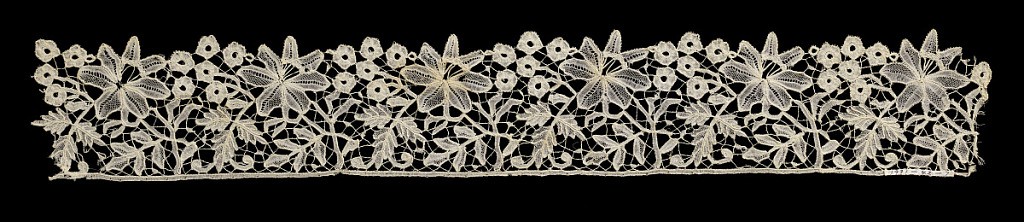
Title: Border
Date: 19th century
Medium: linen Technique: Brussels-style bobbin lace
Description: Large-scale flowers and leaves connected with brides.